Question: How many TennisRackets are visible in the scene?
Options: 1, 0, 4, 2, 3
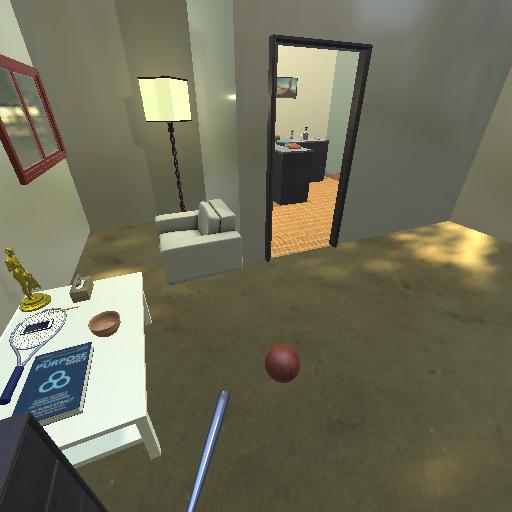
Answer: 1